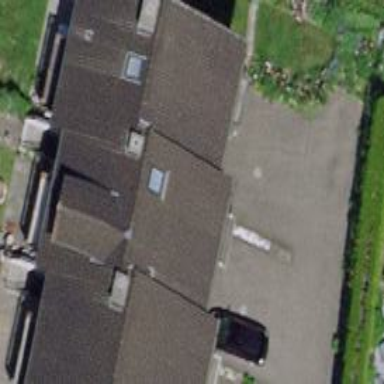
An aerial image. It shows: Terrace building.